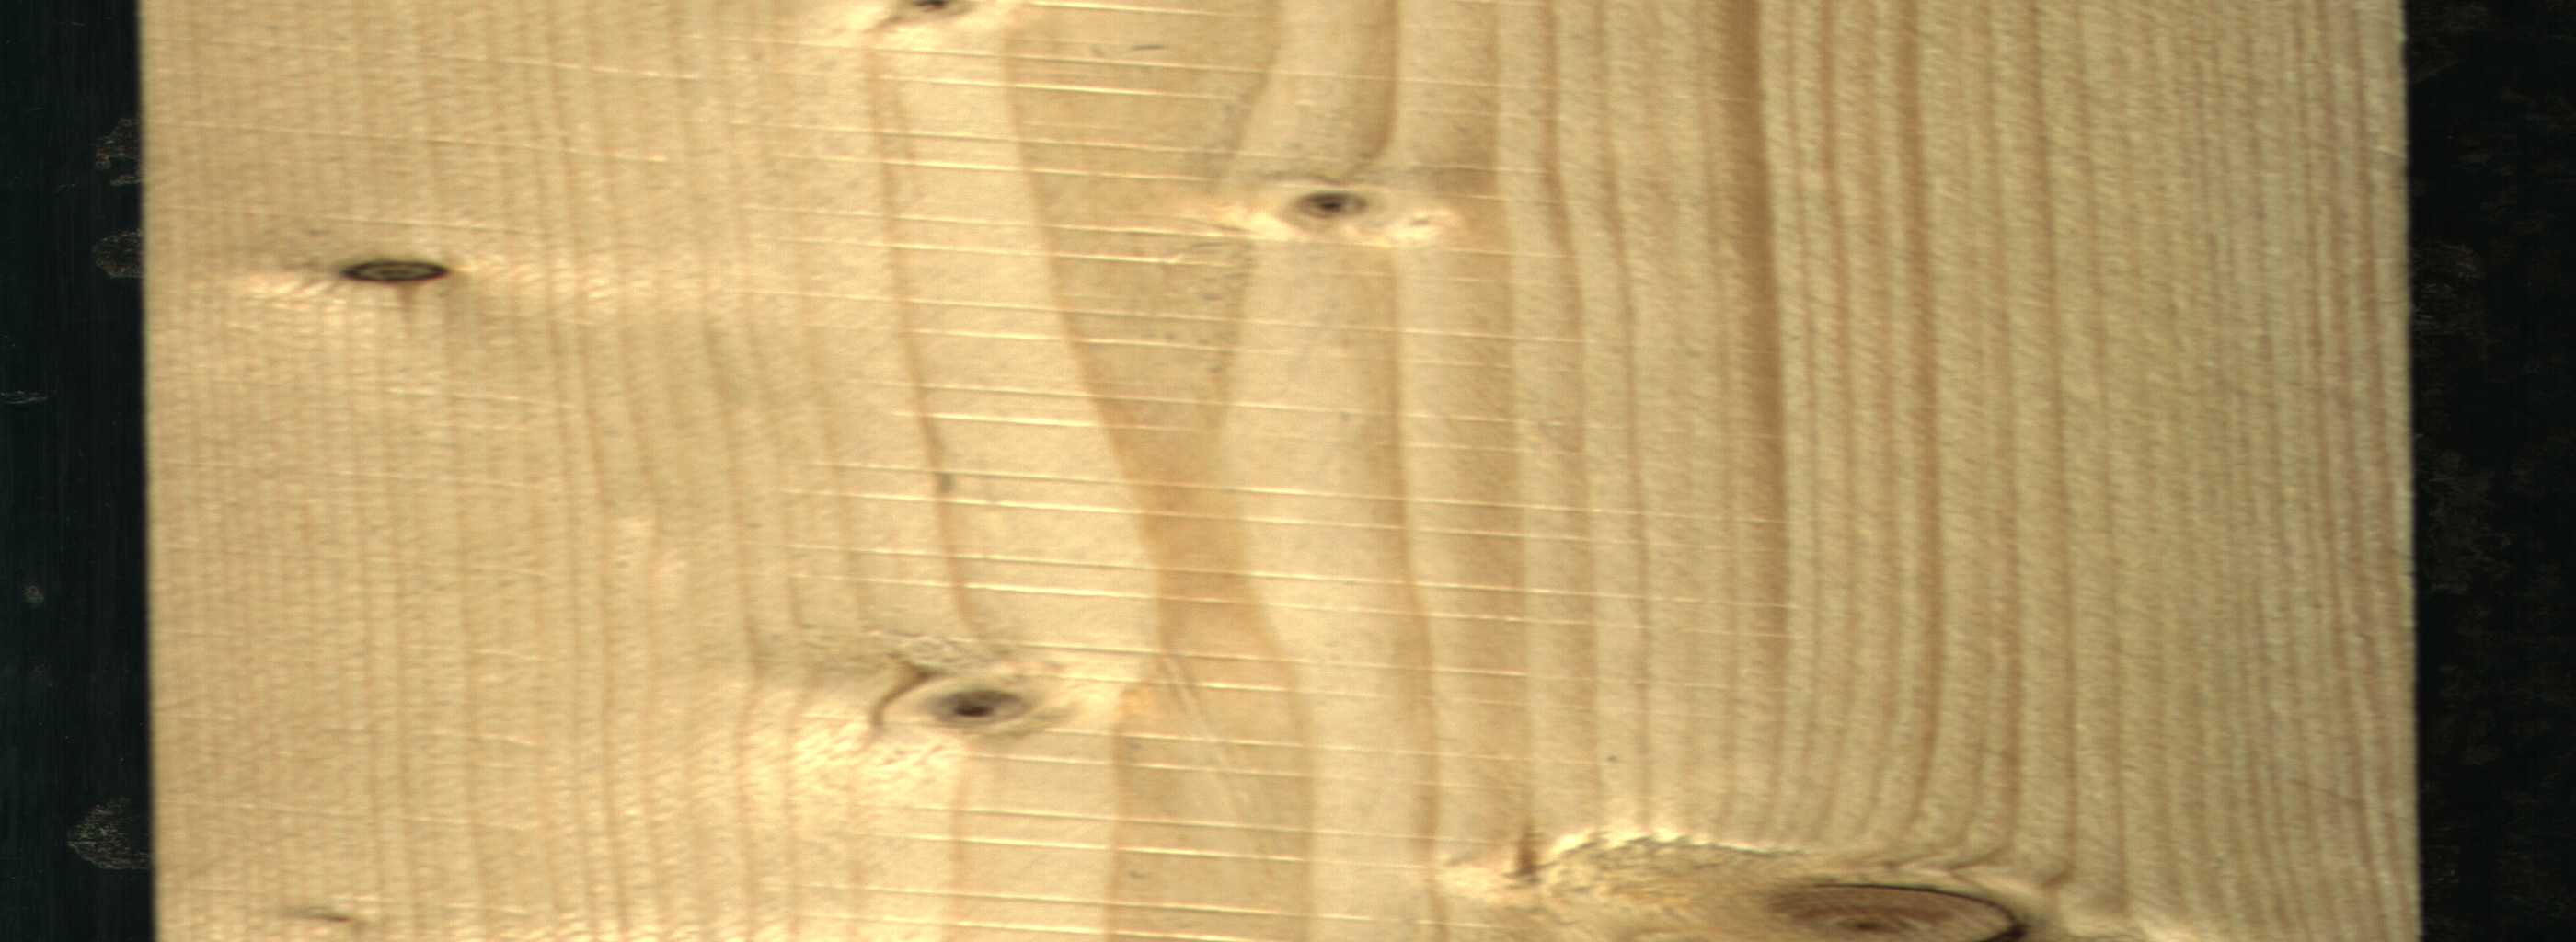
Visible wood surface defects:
Quartzity
Dead_Knot
Dead_Knot
Live_Knot
Live_Knot
Live_Knot